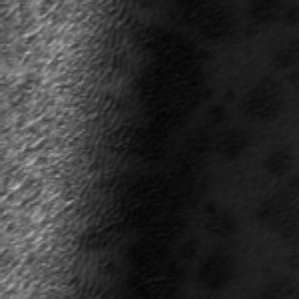
Label: frost